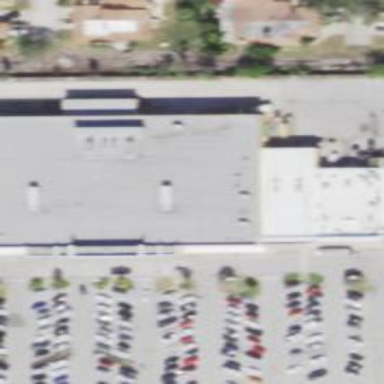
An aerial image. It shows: Retail building.